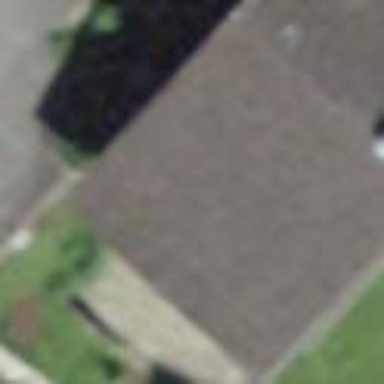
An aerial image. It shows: Simple and straightforward house.